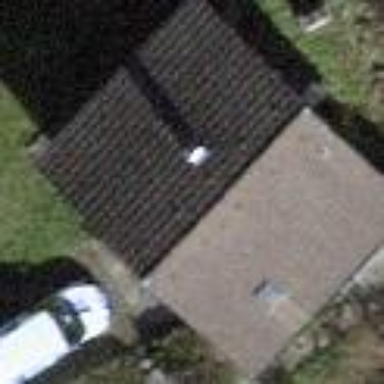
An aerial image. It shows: Building with tiled roof.